Доска $1$ лежит на такой же доске $2$. Обе они как целое скользят по гладкой ледяной поверхности со скоростью $v_{0}$ и сталкиваются с такой же доской $3$, верхняя поверхность которой покрыта тонким слоем резины (см. рисунок).  При ударе доски $2$ и $3$ прочно сцепляются.
Чему равна длина $l$ каждой доски, если известно, что доска $1$ прекратила движение относительно досок $2$ и $3$ из-за трения после того, как она полностью переместилась с $2$ на $3$? Все доски твердые. Коэффициент трения между досками $1$ и $3$ равен $k$. Трением между досками $1$ и $2$, а также трением досок $2$ и $3$ о лед можно пренебречь.
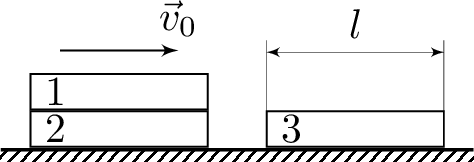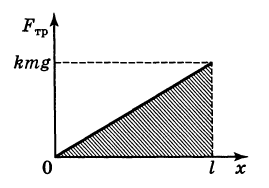
Решение: Пусть $m$ — масса каждой из досок, а $v_{1}$ — скорость системы после прекращения относительного движения досок. Запишем закон сохранения импульса: $$ (2 m) v_{0}=(3 m) v_{1} \Rightarrow v_{1}=\frac{2}{3} v_{0} \quad (1) $$ и закон сохранения энергии: $$ \frac{(2 m) v_{0}^{2}}{2}=\frac{(3 m) v_{1}^{2}}{2}+Q+A_{тр}, \quad (2) $$ где $Q$ — количество теплоты, выделившейся при неупругом ударе досок $2$ и $3$, $A_{тр}$ — работа силы трения при движении доски $1$ по доске $3$. Так как трение между досками $1$ и $2$ отсутствует, в течение процесса неупругого удара к системе брусков $2$ и $3$ можно применить законы сохранения импульса и энергии; $$ m v_{0}=(2 m) u \Rightarrow u=\frac{v_{0}}{2}, \quad (3) \\ \frac{m v_{0}^{2}}{2}=\frac{(2 m) u^{2}}{2}+Q \Rightarrow Q=\frac{1}{4} m v_{0}^{2}. \quad (4) $$  По мере того как доска $1$ надвигается на доску $3$, сила трения между этими досками возрастает по линейному закону от $0$ до $k m g$ (см. рисунок). Работа силы трения численно равна площади заштрихованной части графика, т. е. $$ A_{тр}=\frac{1}{2} k m g l. \quad (5) $$ Подставляя в $(2)$ выражение для $v_{1}$, $Q$ и $A_{тр}$, получим $$ l=\frac{v_{0}^{2}}{6 k g}. $$
Ответ: $$ l=\frac{v_{0}^{2}}{6 k g}. $$
Темы:
T, Механика, Динамика, Всероссийские, Сухое трение, Трение